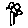
Label: flower